Question: What is the value of the measurement in the image?
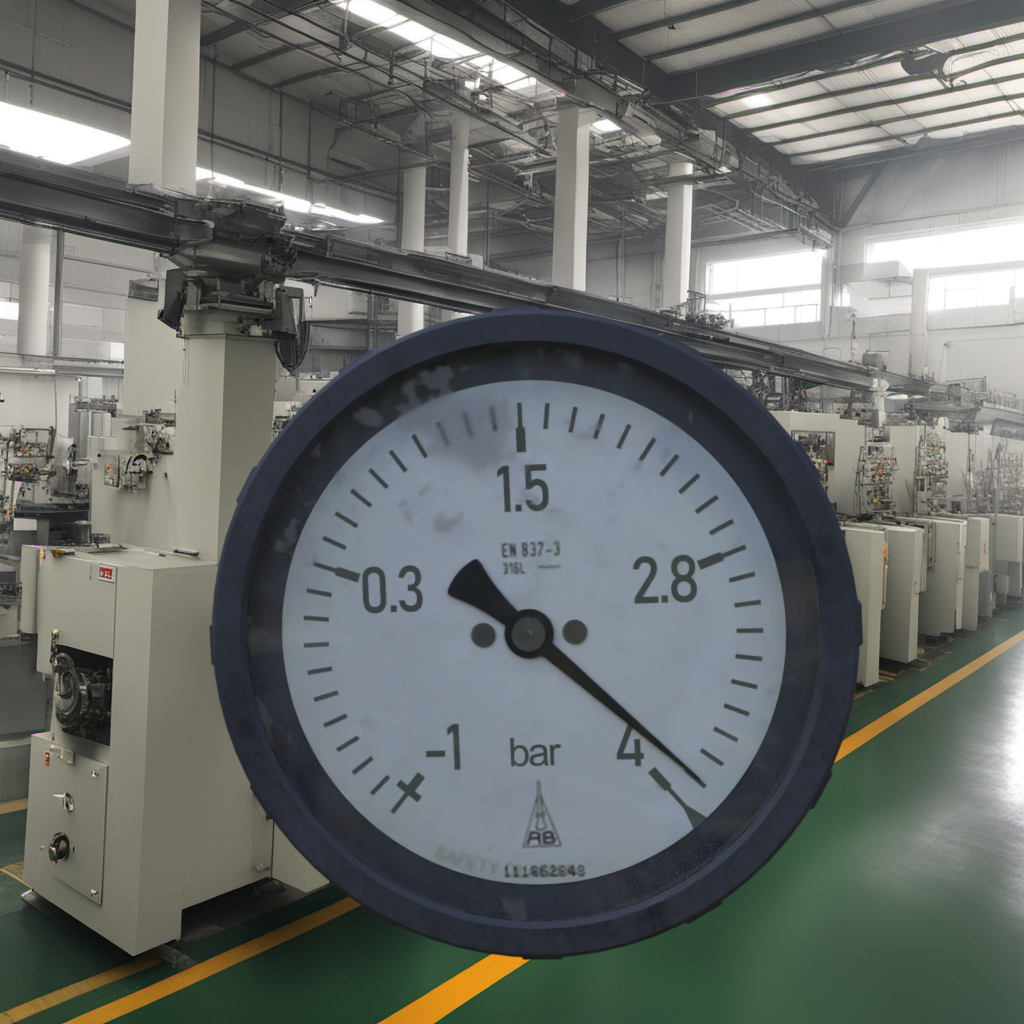
Answer: The result is 3.93
Question: What is the reading range of the measurement in the image?
Answer: The range is from -1 to 4
Question: What is the minimum and maximum reading range of the measurement in the image?
Answer: The minimum value is -1 and the maximum value is 4